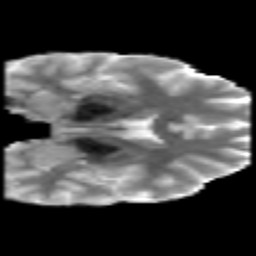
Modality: MD
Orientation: coronal
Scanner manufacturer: philips
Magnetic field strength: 3 T
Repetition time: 8.6 s
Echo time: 0.127 s